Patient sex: M
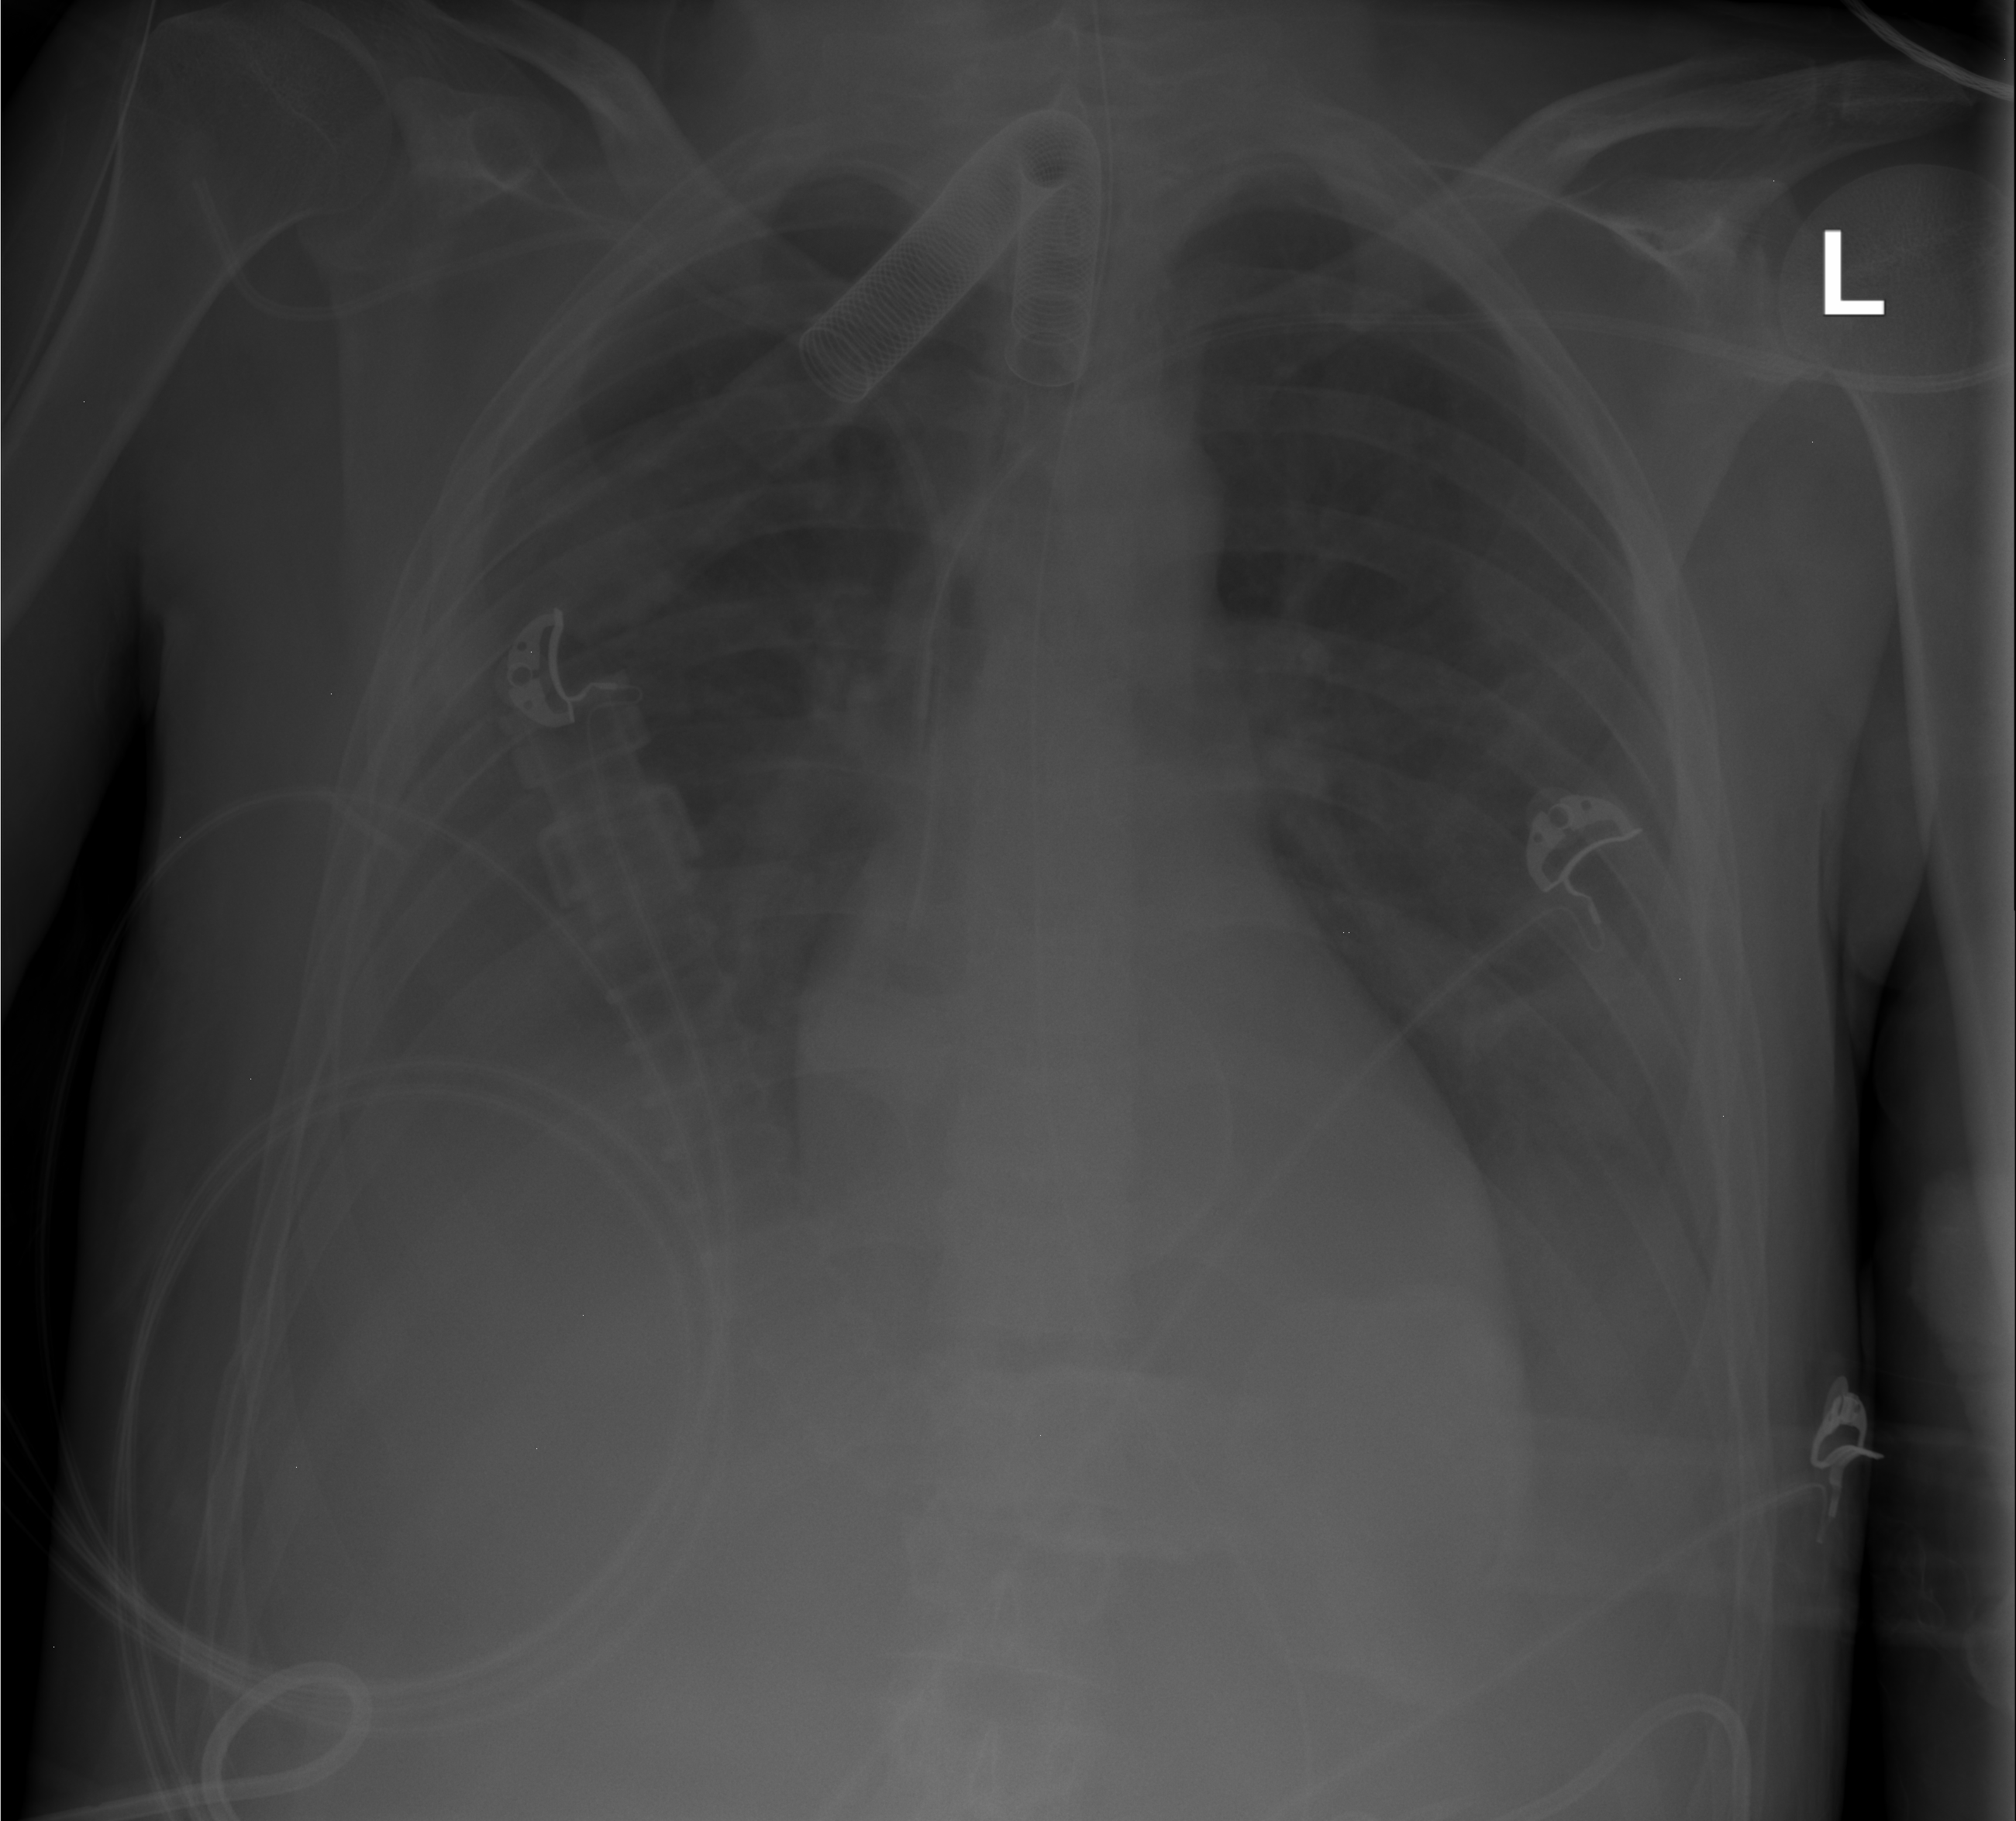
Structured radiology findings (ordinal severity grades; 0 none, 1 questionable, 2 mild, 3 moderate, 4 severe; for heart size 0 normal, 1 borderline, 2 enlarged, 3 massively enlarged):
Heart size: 0
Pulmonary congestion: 0
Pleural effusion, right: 3
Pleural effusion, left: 2
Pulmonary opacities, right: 0
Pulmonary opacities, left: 0
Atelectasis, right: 2
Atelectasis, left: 2